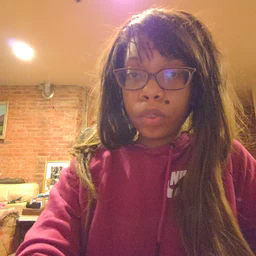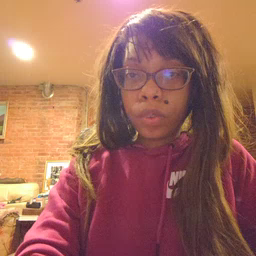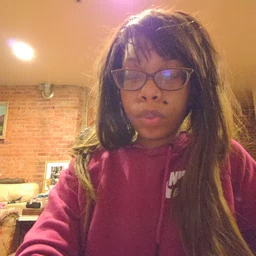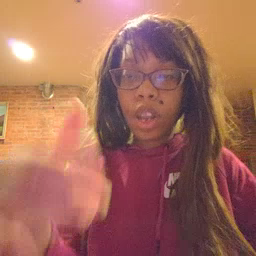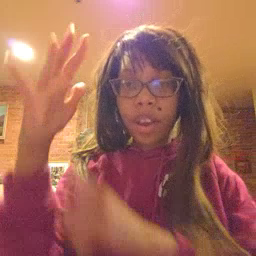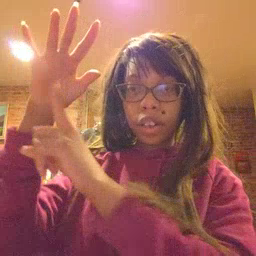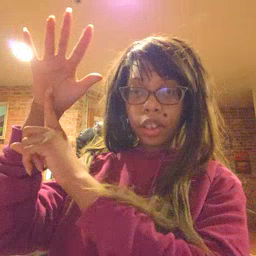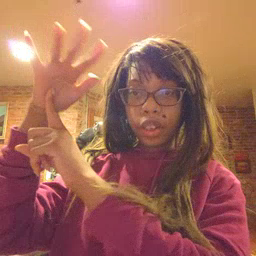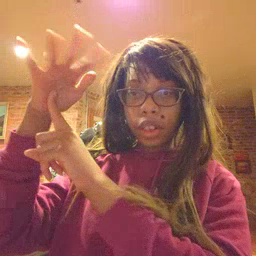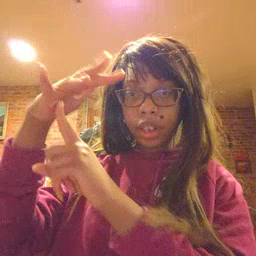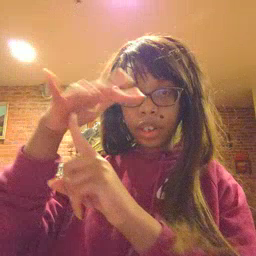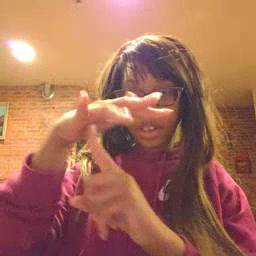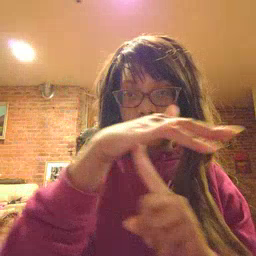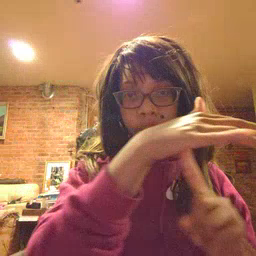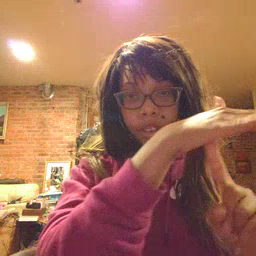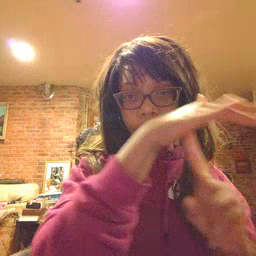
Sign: helicopter